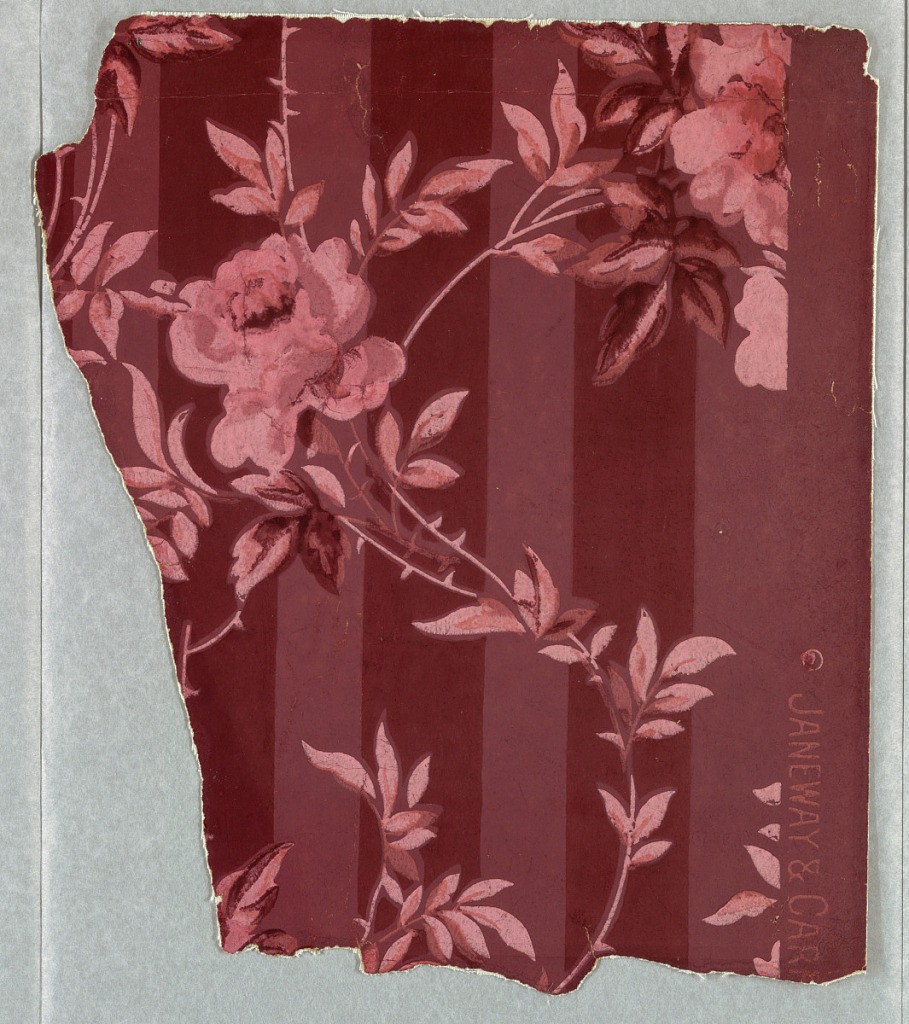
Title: Sidewall
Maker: Janeway & Carpender, New Brunswick, New Jersey, est. ca. 1872
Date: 1890–1900
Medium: Machine-printed paper
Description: Striped field with serpentine floral or rose pattern. Printed in shades of pink on pink ground.